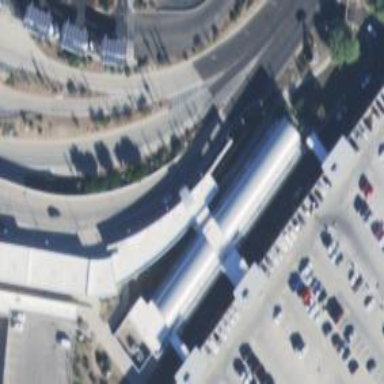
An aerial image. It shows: Car rental facility.